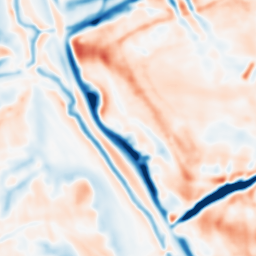
Category: multiscale
Decomposition family: dog_multiscale
Decomposition parameters: sigma_ratio: 1.6
n_scales: 3
base_sigma: 2
Upsampling method: sinc_hamming
Upsampling parameters: scale: 8
kernel_size: 16
Upsampling scale: 8